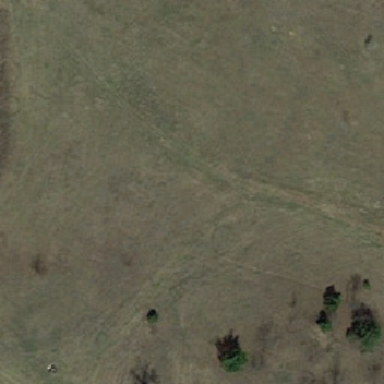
The land was vast and large ranch .